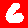
Digit: 6